Aerial crown-view tile of a tropical tree (Barro Colorado Island, Panama), acquired 20240716:
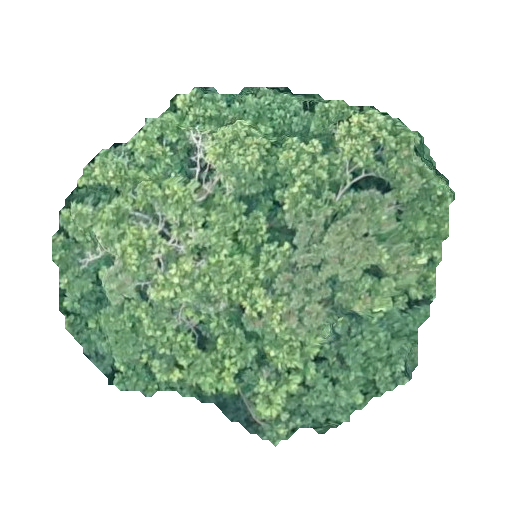
Species: Dipteryx oleifera
GBIF accepted scientific name: Dipteryx oleifera
Crown area: 165.416 m²